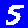
Digit: 5